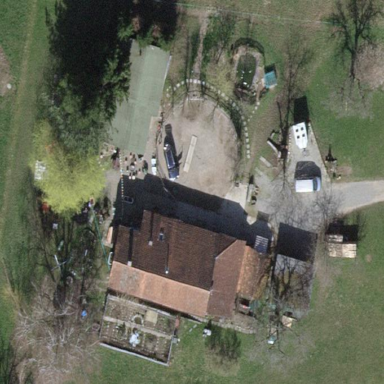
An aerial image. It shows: Farmyard area.